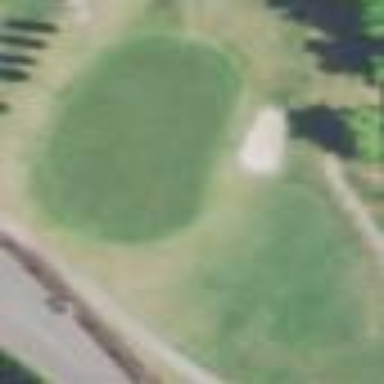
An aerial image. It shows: Golf fairway surrounded by grass.